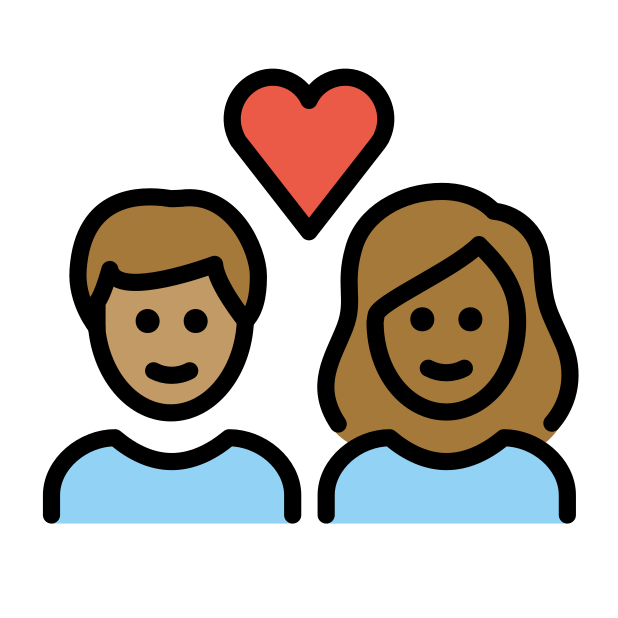
couple with heart: person, person, medium skin tone, medium-dark skin tone